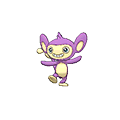
Pok\u00e9mon: aipom